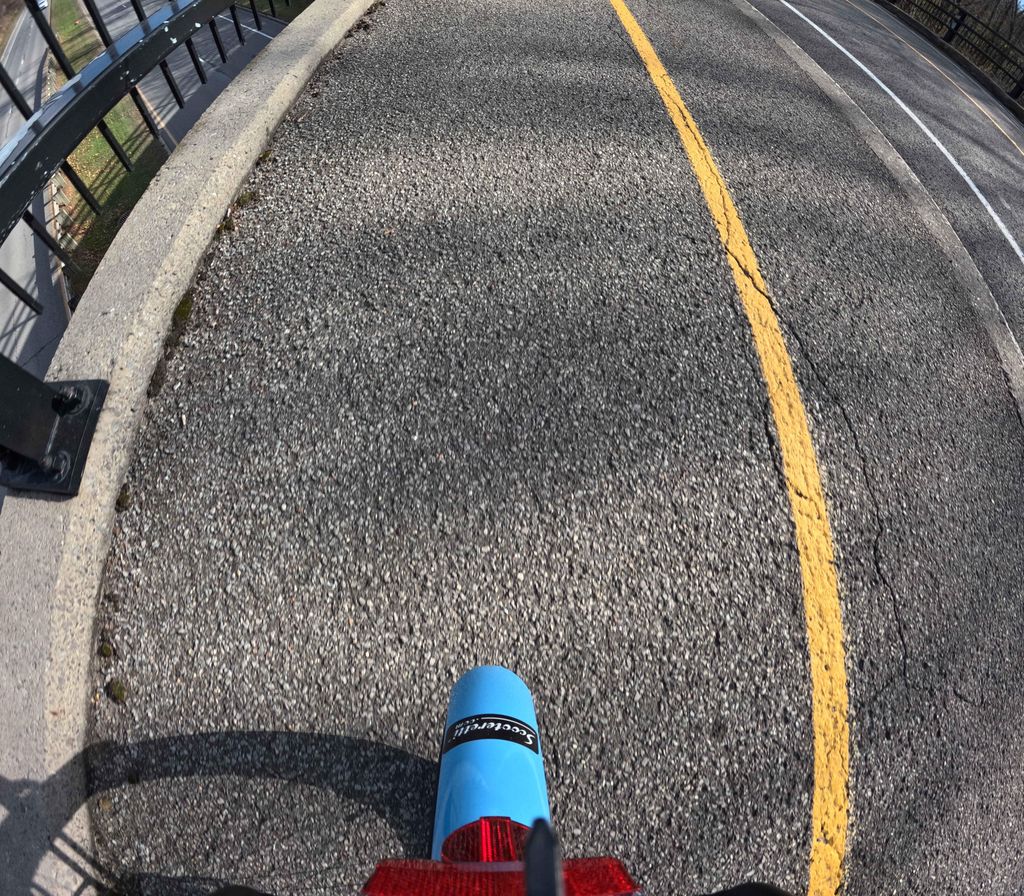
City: ottawa-gatineau